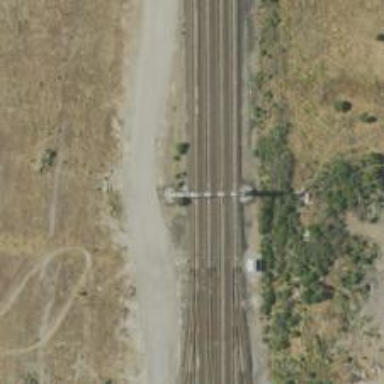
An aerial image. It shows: Railway signal.